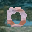
Label: 0